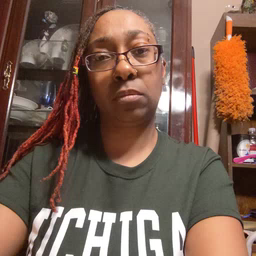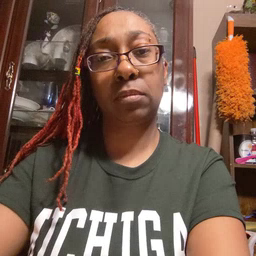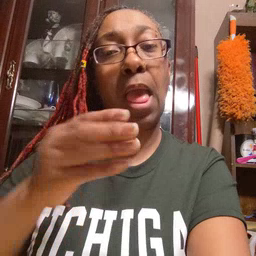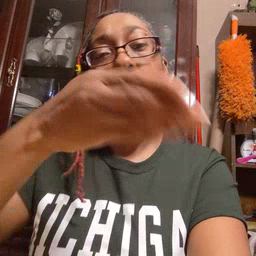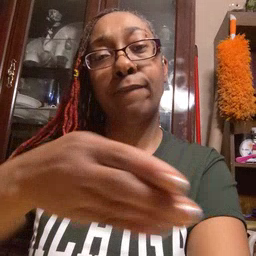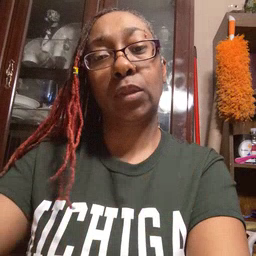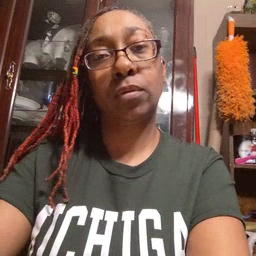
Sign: after